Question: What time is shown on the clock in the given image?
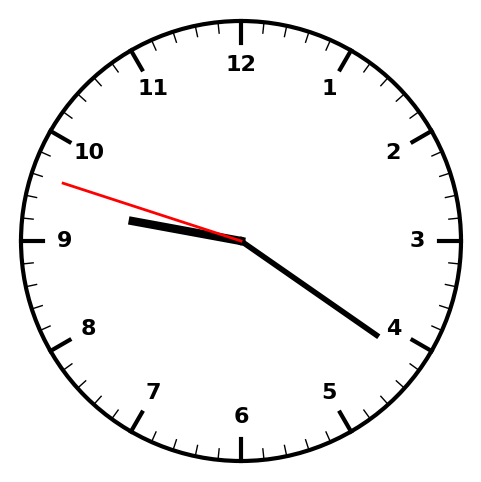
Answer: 09:20:48